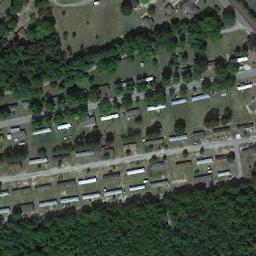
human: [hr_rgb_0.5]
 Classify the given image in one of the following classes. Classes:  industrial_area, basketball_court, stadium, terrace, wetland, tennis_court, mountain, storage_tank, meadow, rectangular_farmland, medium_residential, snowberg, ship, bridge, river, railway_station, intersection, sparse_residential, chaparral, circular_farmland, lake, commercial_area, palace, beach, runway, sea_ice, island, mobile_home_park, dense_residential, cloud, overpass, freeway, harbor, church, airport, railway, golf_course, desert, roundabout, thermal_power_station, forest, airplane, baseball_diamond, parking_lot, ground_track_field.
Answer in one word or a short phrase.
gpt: mobile_home_park